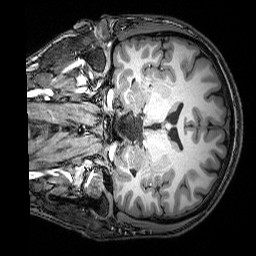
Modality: T1w
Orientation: coronal
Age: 27
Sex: male
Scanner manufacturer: siemens
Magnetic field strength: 3 T
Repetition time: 2.53 s
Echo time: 0.00388 s